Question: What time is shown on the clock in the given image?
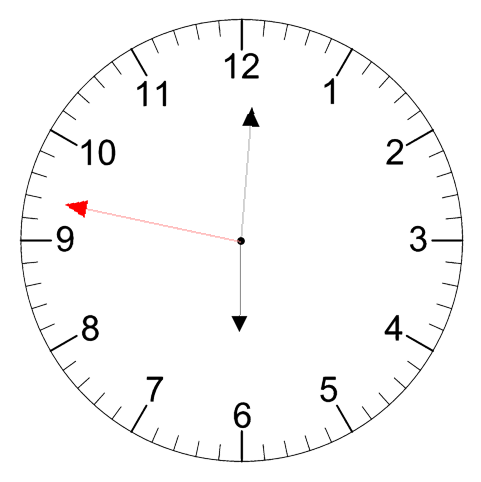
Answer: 06:00:47